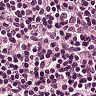
Metastatic tissue present: no